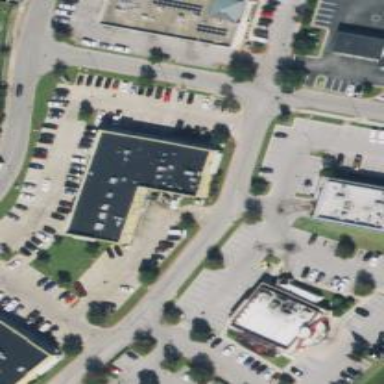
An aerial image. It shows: Retail building.